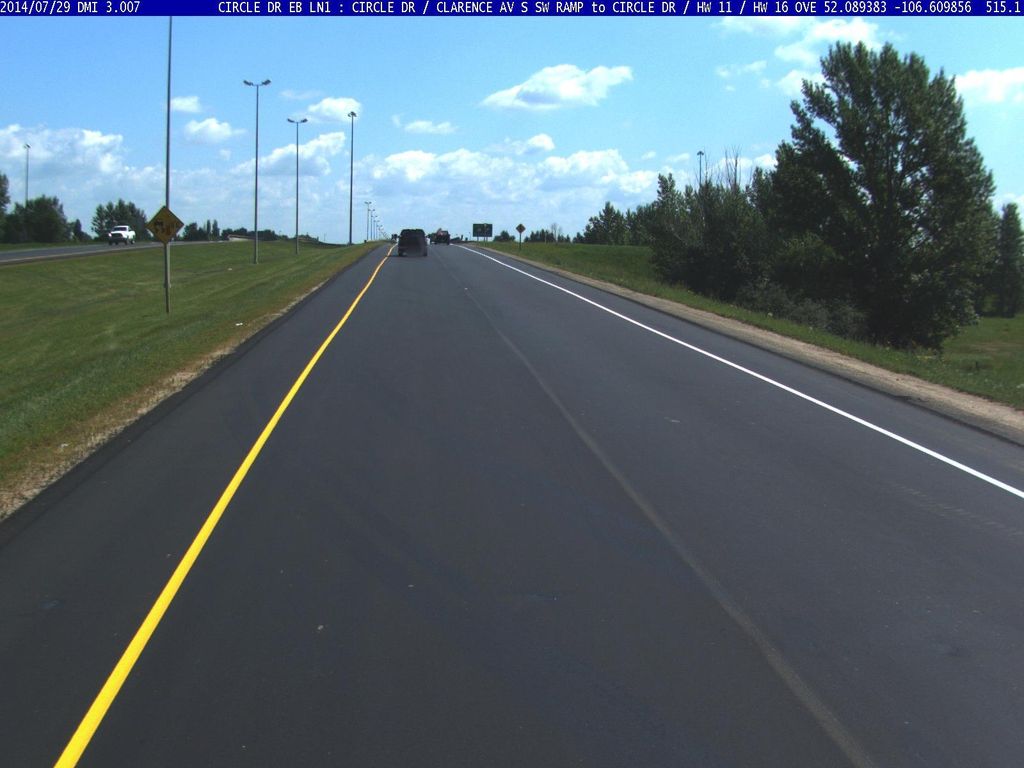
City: saskatoon